Aerial crown-view tile of a tropical tree (Barro Colorado Island, Panama), acquired 20240611:
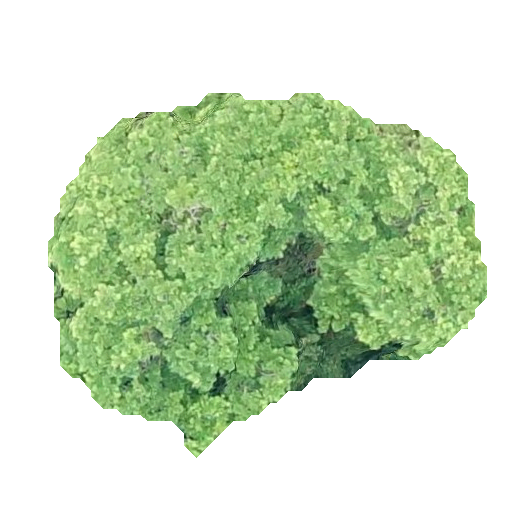
Species: Platypodium elegans
GBIF accepted scientific name: Platypodium elegans
Crown area: 175.774 m²